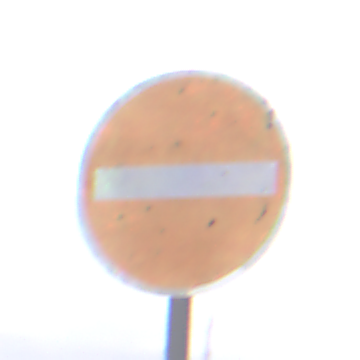
Verkehrszeichen: VerbotDerEinfahrt
Umgebung: Outdoor, Nature
Tageszeit: Midday
Wetter: Overcast
Licht: Natural
Jahreszeit: NotSpecified
Kontrast: LowContrast